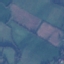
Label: Pasture